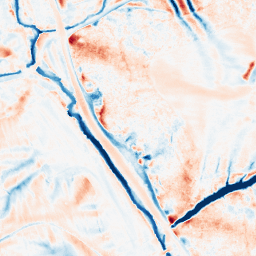
Category: edge_preserving
Decomposition family: median
Decomposition parameters: size: 21
Upsampling method: sinc_blackman
Upsampling parameters: scale: 2
kernel_size: 8
Upsampling scale: 2